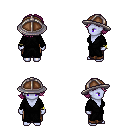
a pixel art fantasy rpg character, female body template, dark elf, purple skin, gray robe, robe skirt, pink swoop hairstyle, chain helm, bracelets, four views (front, back, left, right), 2x2 character sprite sheet, small pixel art, hard edges, no anti-aliasing